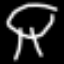
Label: mushroom